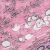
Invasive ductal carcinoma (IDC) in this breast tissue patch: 0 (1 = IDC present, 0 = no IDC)